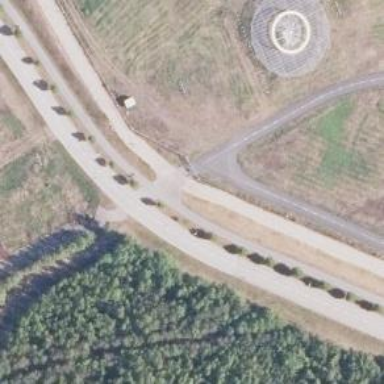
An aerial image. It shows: Nordic path road.